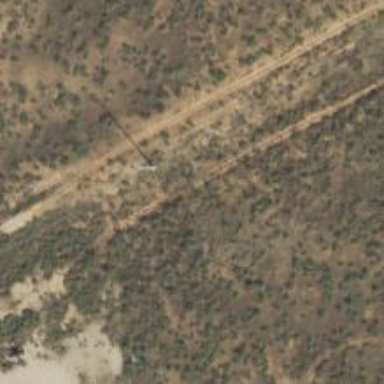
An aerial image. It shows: Power pole.